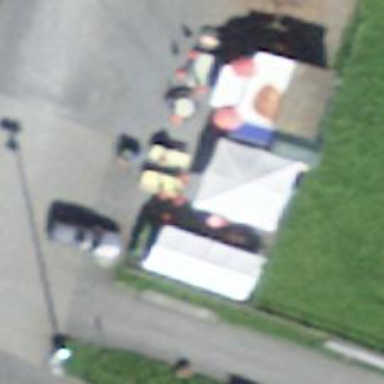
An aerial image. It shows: Fast food establishment.